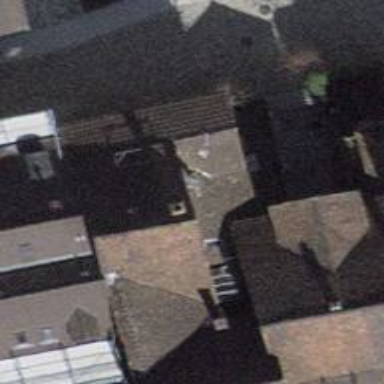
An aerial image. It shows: Building with tiled roof.